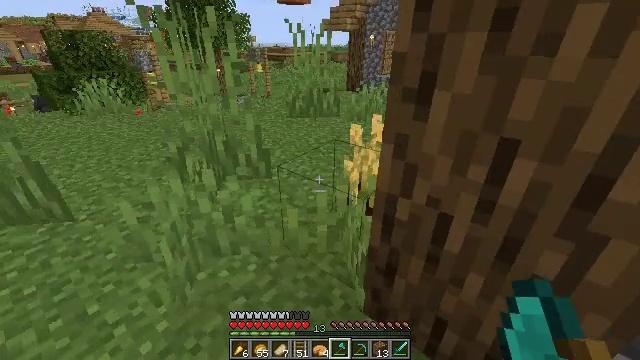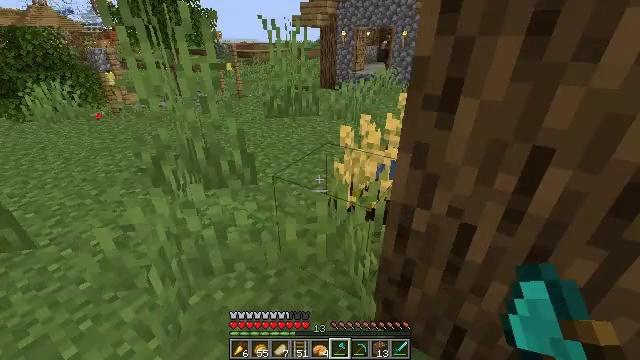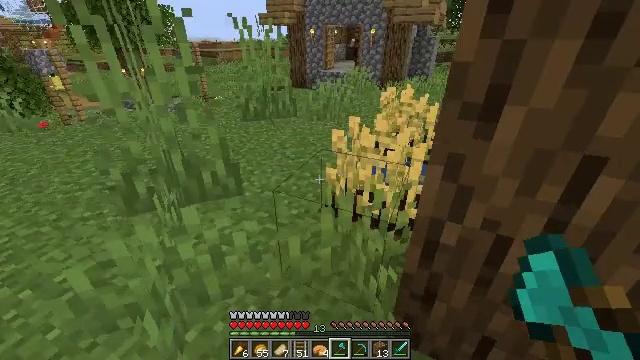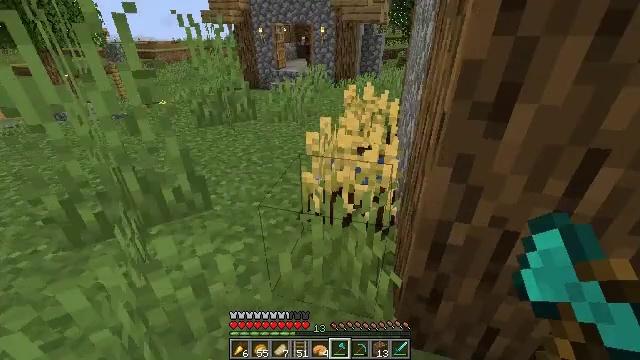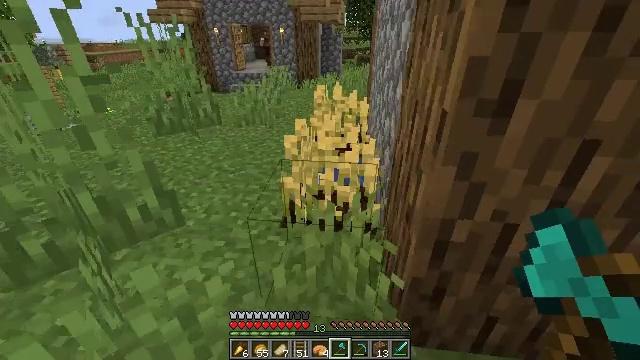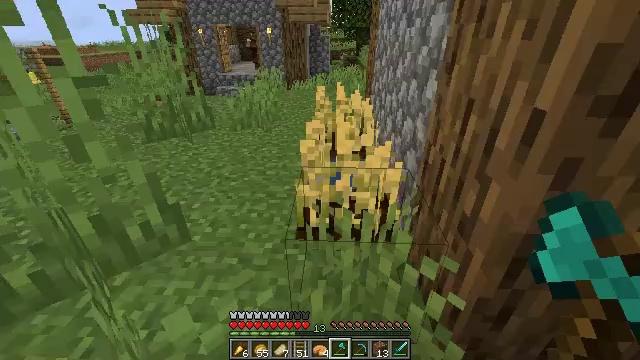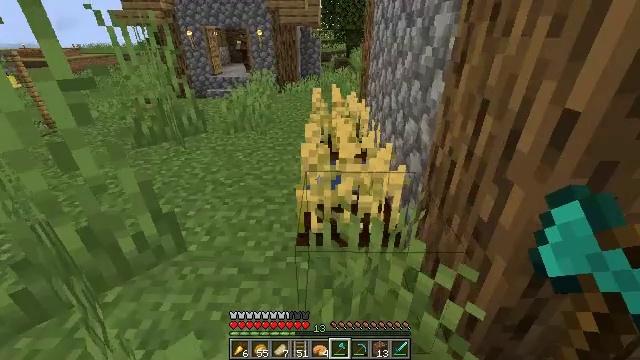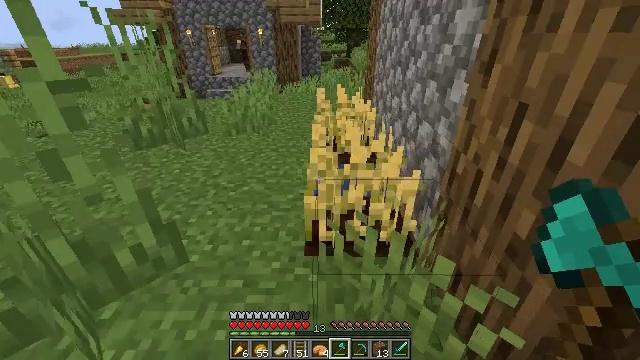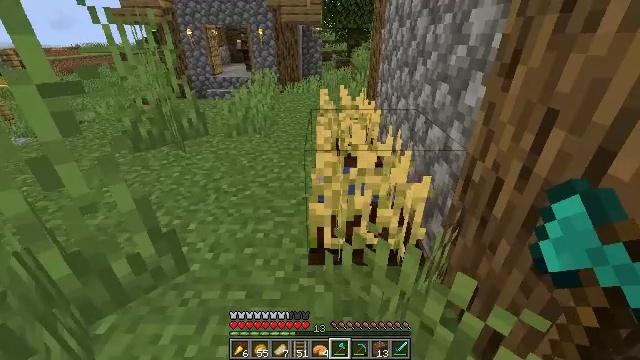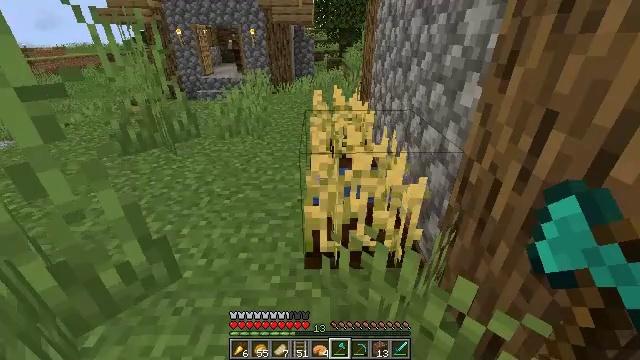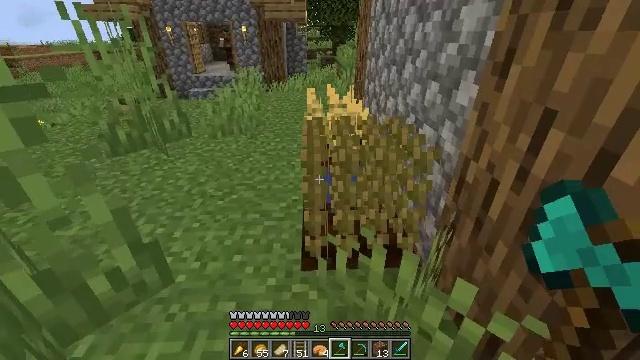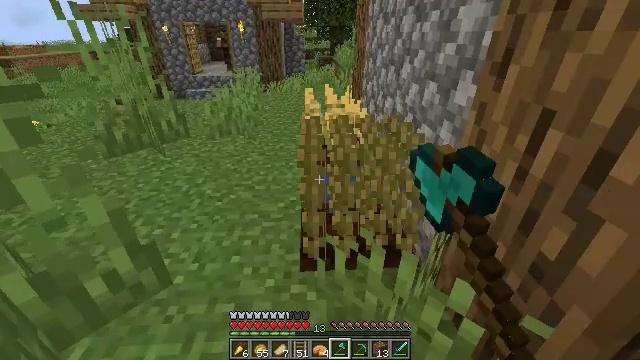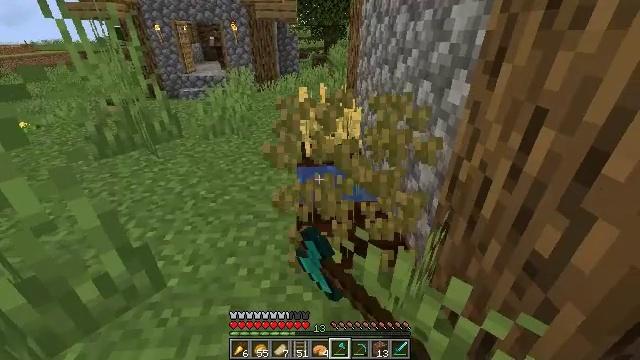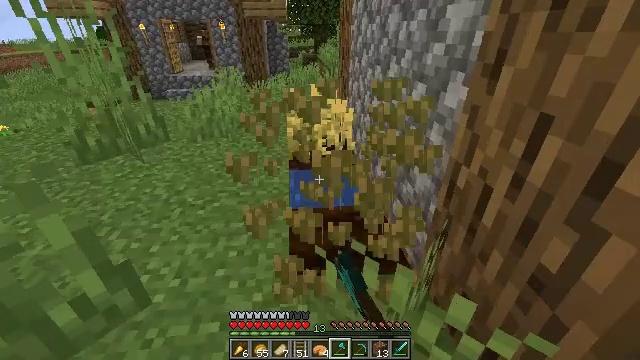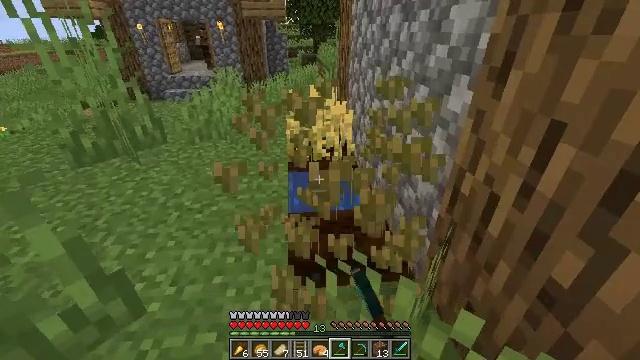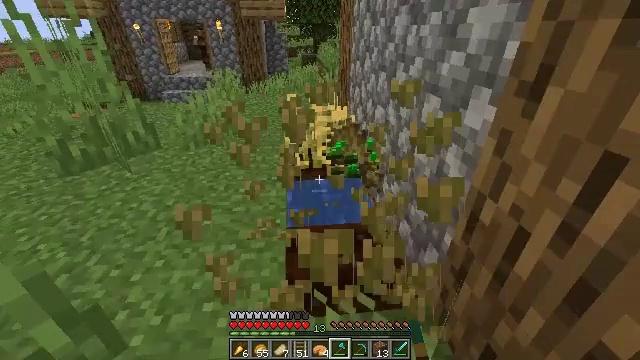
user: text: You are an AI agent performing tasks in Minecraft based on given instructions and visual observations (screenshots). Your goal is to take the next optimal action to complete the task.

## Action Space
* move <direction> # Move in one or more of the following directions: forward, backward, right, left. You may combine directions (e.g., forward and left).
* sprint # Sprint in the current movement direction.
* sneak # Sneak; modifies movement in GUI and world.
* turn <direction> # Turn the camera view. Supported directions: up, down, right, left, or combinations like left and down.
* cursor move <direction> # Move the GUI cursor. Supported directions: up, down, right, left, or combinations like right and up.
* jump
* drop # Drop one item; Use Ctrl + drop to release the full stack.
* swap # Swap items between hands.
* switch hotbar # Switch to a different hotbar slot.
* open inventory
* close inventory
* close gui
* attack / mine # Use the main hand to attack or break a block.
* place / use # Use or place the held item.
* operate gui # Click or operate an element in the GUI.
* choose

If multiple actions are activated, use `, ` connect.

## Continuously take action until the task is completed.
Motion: motion action
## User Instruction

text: Harvest wheat from the field.
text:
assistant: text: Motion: move forward and move left, turn right
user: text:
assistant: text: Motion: move forward and move left, turn right
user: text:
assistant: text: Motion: move forward and move left, turn right
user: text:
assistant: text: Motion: move forward and move left, turn right
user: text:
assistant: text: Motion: move forward and move left, turn right
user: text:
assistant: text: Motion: move forward, turn right
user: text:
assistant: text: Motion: no_op
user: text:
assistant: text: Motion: no_op
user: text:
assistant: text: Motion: turn right
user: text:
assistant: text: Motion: turn right, attack / mine
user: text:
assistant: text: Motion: attack / mine
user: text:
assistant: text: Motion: turn right, attack / mine
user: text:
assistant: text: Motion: move forward, turn right, attack / mine
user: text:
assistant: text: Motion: move forward
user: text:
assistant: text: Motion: move forward
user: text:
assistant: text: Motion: move forward, turn left
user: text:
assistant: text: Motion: move forward, turn up
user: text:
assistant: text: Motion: turn up
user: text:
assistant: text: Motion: no_op
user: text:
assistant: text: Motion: attack / mine
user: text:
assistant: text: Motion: attack / mine
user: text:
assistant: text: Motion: move forward, attack / mine
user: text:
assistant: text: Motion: move forward, attack / mine
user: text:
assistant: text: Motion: move forward
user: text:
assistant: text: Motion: move forward and move left
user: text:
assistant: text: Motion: move forward and move left
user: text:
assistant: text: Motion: move forward and move left, turn right
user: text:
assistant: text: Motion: move forward and move left, turn right
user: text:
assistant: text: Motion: move forward and move left, turn right
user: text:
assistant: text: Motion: move forward and move left, turn right